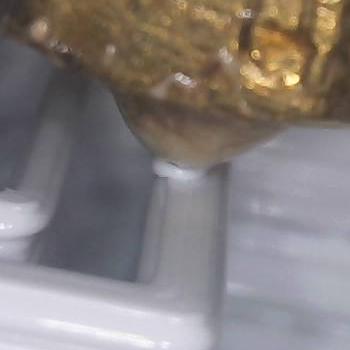
Flow rate: 267%